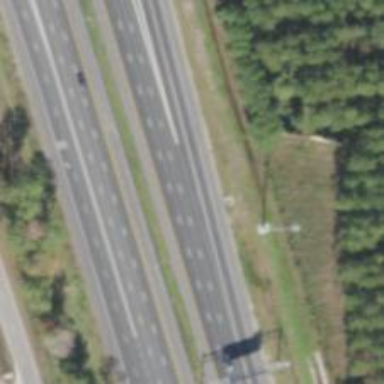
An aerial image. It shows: Motorway junction.